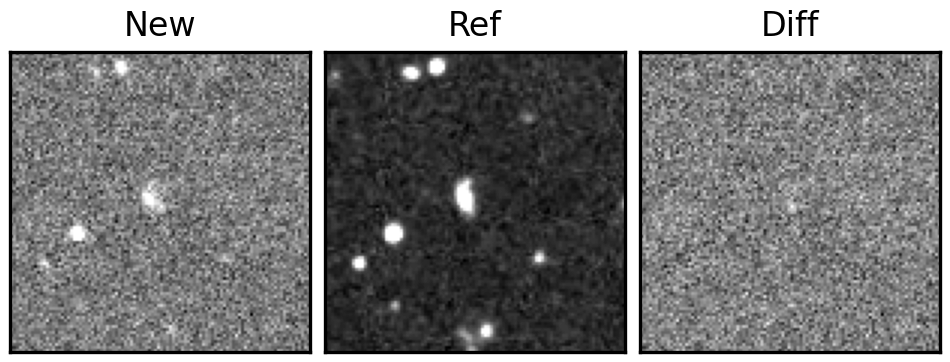
Label: real